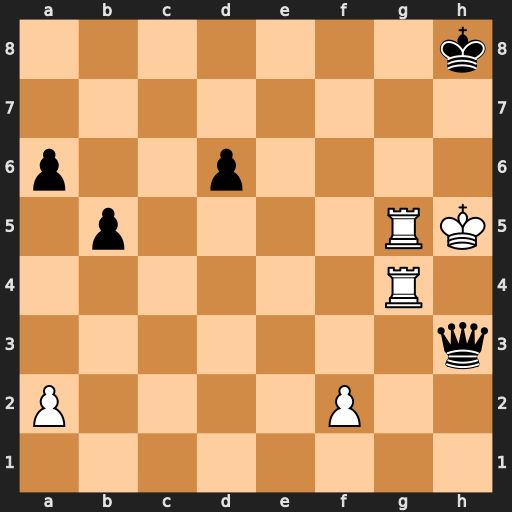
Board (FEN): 7k/8/p2p4/1p4RK/6R1/7q/P4P2/8
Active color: w
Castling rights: -
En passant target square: -
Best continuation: Kg6 Qf3 Rg3